Interaction volume radius: 10 \u00c5
Interaction volume height: 20 \u00c5
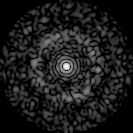
Disorder parameter: 0.829